Field crop: tomato
Growth stage: 1
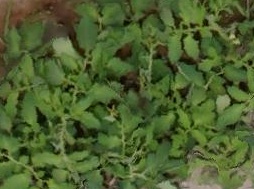
Species: tomato